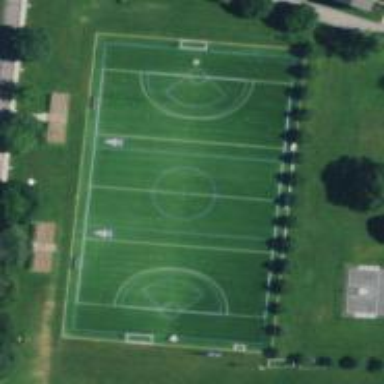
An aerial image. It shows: Multi-sport pitch for leisure activities.